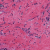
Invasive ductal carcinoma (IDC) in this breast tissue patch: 1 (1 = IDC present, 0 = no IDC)